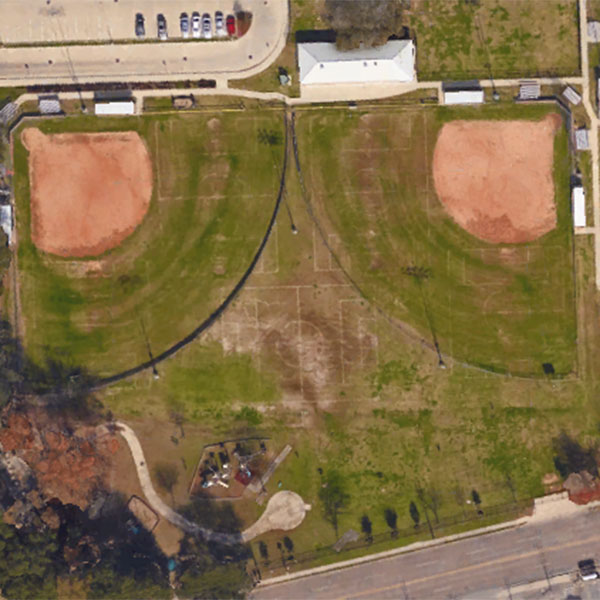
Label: BaseballField